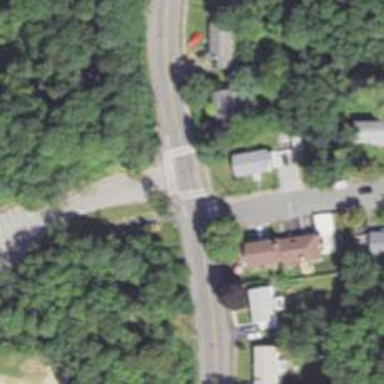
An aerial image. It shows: Crossing road.